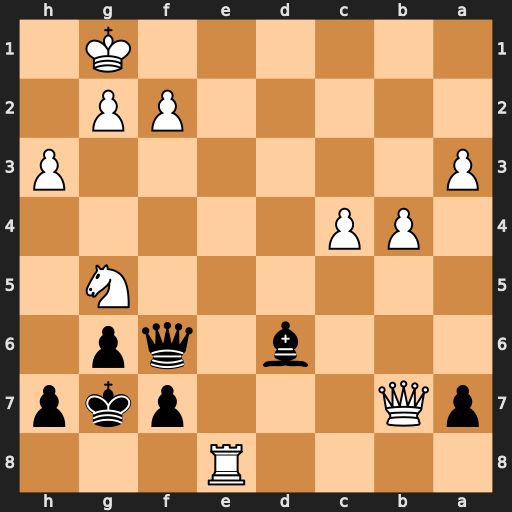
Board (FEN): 4R3/pQ3pkp/3b1qp1/6N1/1PP5/P6P/5PP1/6K1
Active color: b
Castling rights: -
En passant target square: -
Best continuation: Qa1+ Re1 Qxe1#